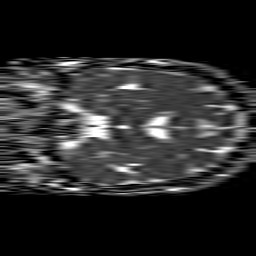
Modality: ADC
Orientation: coronal
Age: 38
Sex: female
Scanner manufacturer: philips
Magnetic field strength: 1.5 T
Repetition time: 4.6 s
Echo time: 0.09059 s